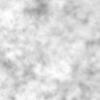
Label: no_change